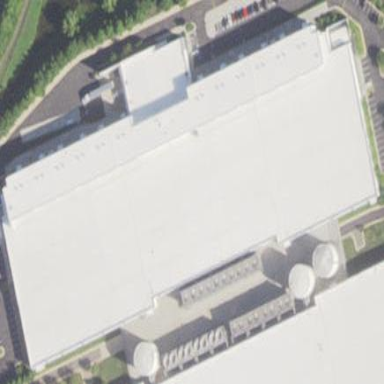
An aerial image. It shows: Data center building.